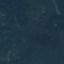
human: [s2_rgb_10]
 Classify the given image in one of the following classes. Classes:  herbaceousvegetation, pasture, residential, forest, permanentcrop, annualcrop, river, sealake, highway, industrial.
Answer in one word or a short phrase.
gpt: Forest